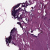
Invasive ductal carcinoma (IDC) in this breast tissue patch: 0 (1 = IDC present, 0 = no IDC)